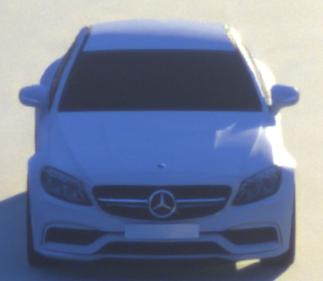
Make: Mercedes-Benz
Model: C 43 AMG
Detailed model: C-Class (205) AMG Limousine
Model produced from: 2016/10
Model produced until: 2018/04
Doors: 4
Color: white
Road condition: dry road
Daytime: sunrise or sunset
Contrast: medium contrast